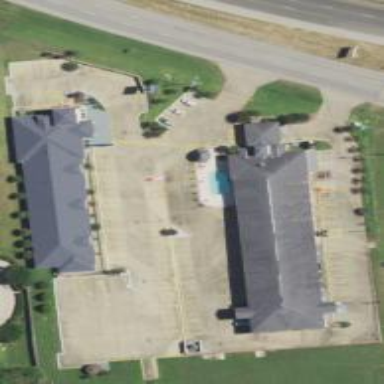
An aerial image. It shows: Commercial area with motel.